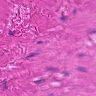
Metastatic tissue present: no